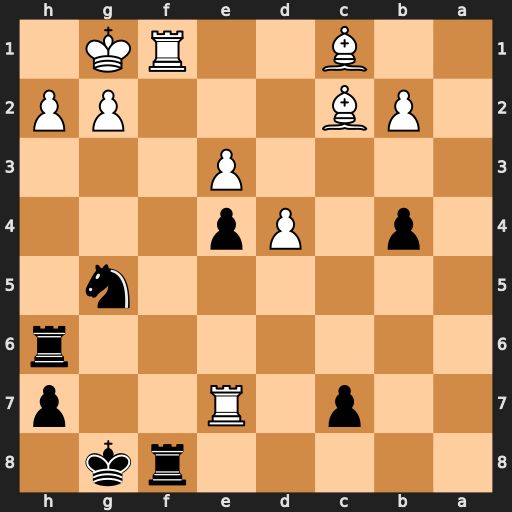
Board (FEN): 5rk1/2p1R2p/7r/6n1/1p1Pp3/4P3/1PB3PP/2B2RK1
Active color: b
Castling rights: -
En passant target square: -
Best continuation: Nh3+ gxh3 Rg6+ Kh1 Rxf1#